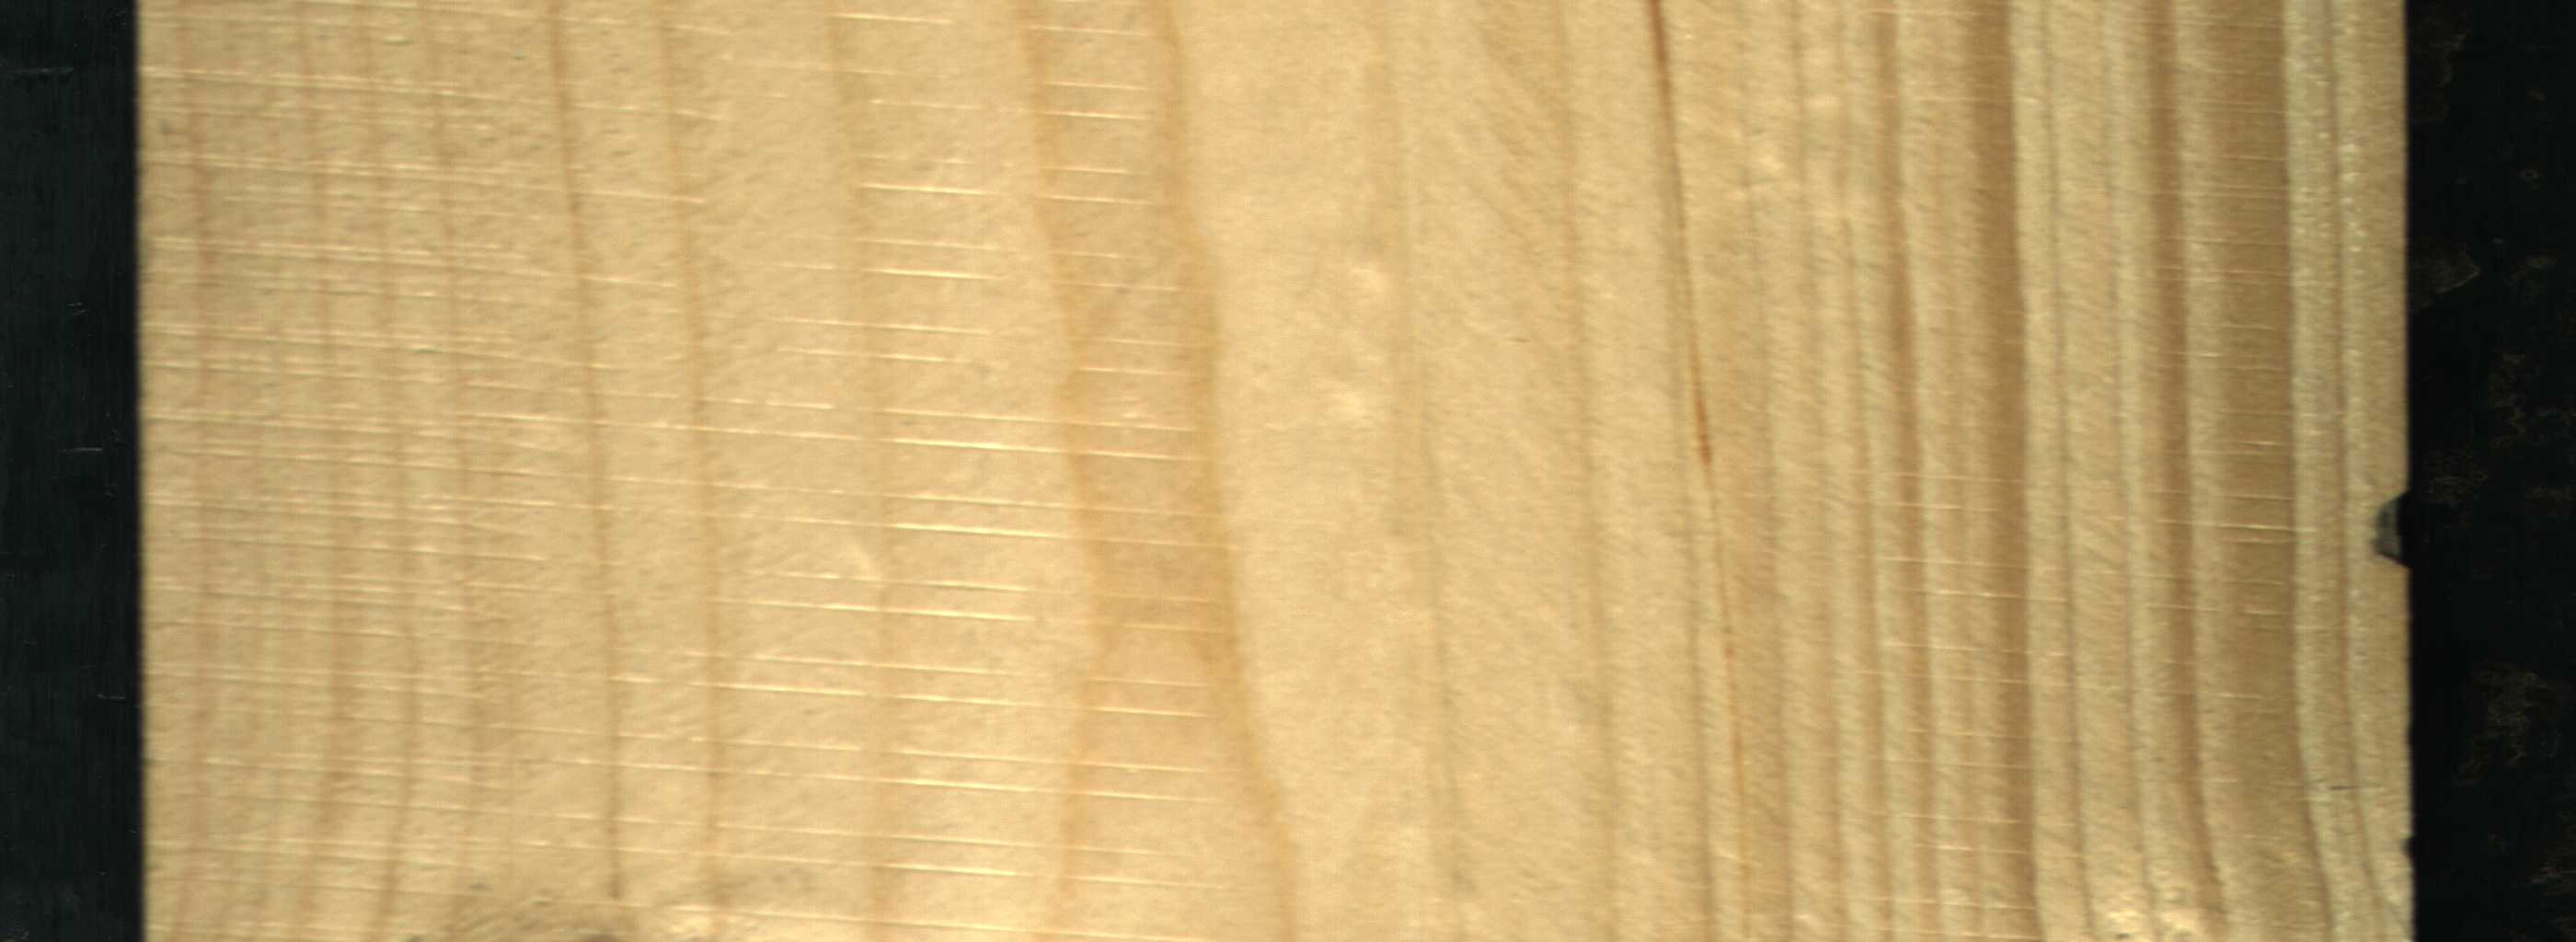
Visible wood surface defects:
Knot_missing